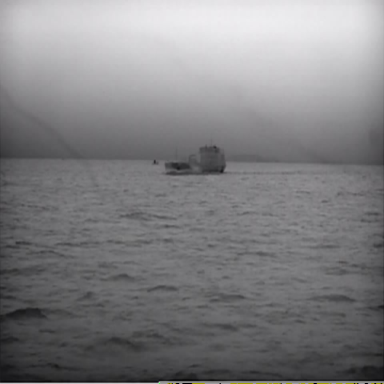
There is a liner in the infrared image.